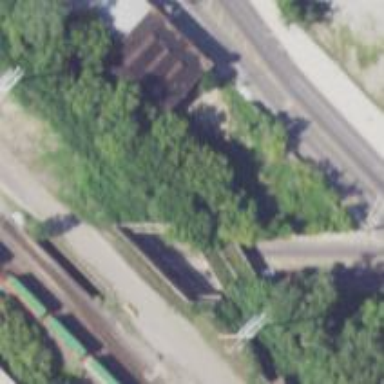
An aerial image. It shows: Abandoned railway.